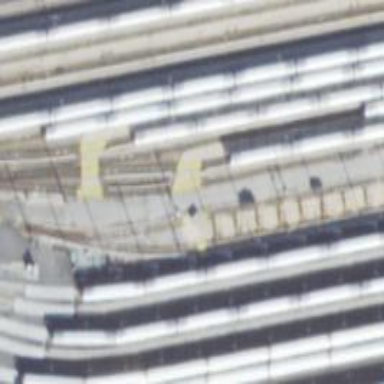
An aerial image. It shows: Electrified rail yard in service.